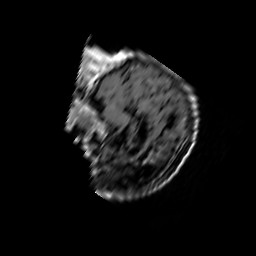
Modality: T1w
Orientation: sagittal
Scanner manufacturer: ge
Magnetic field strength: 1.5 T
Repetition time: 3.135 s
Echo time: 0.04185 s